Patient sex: M
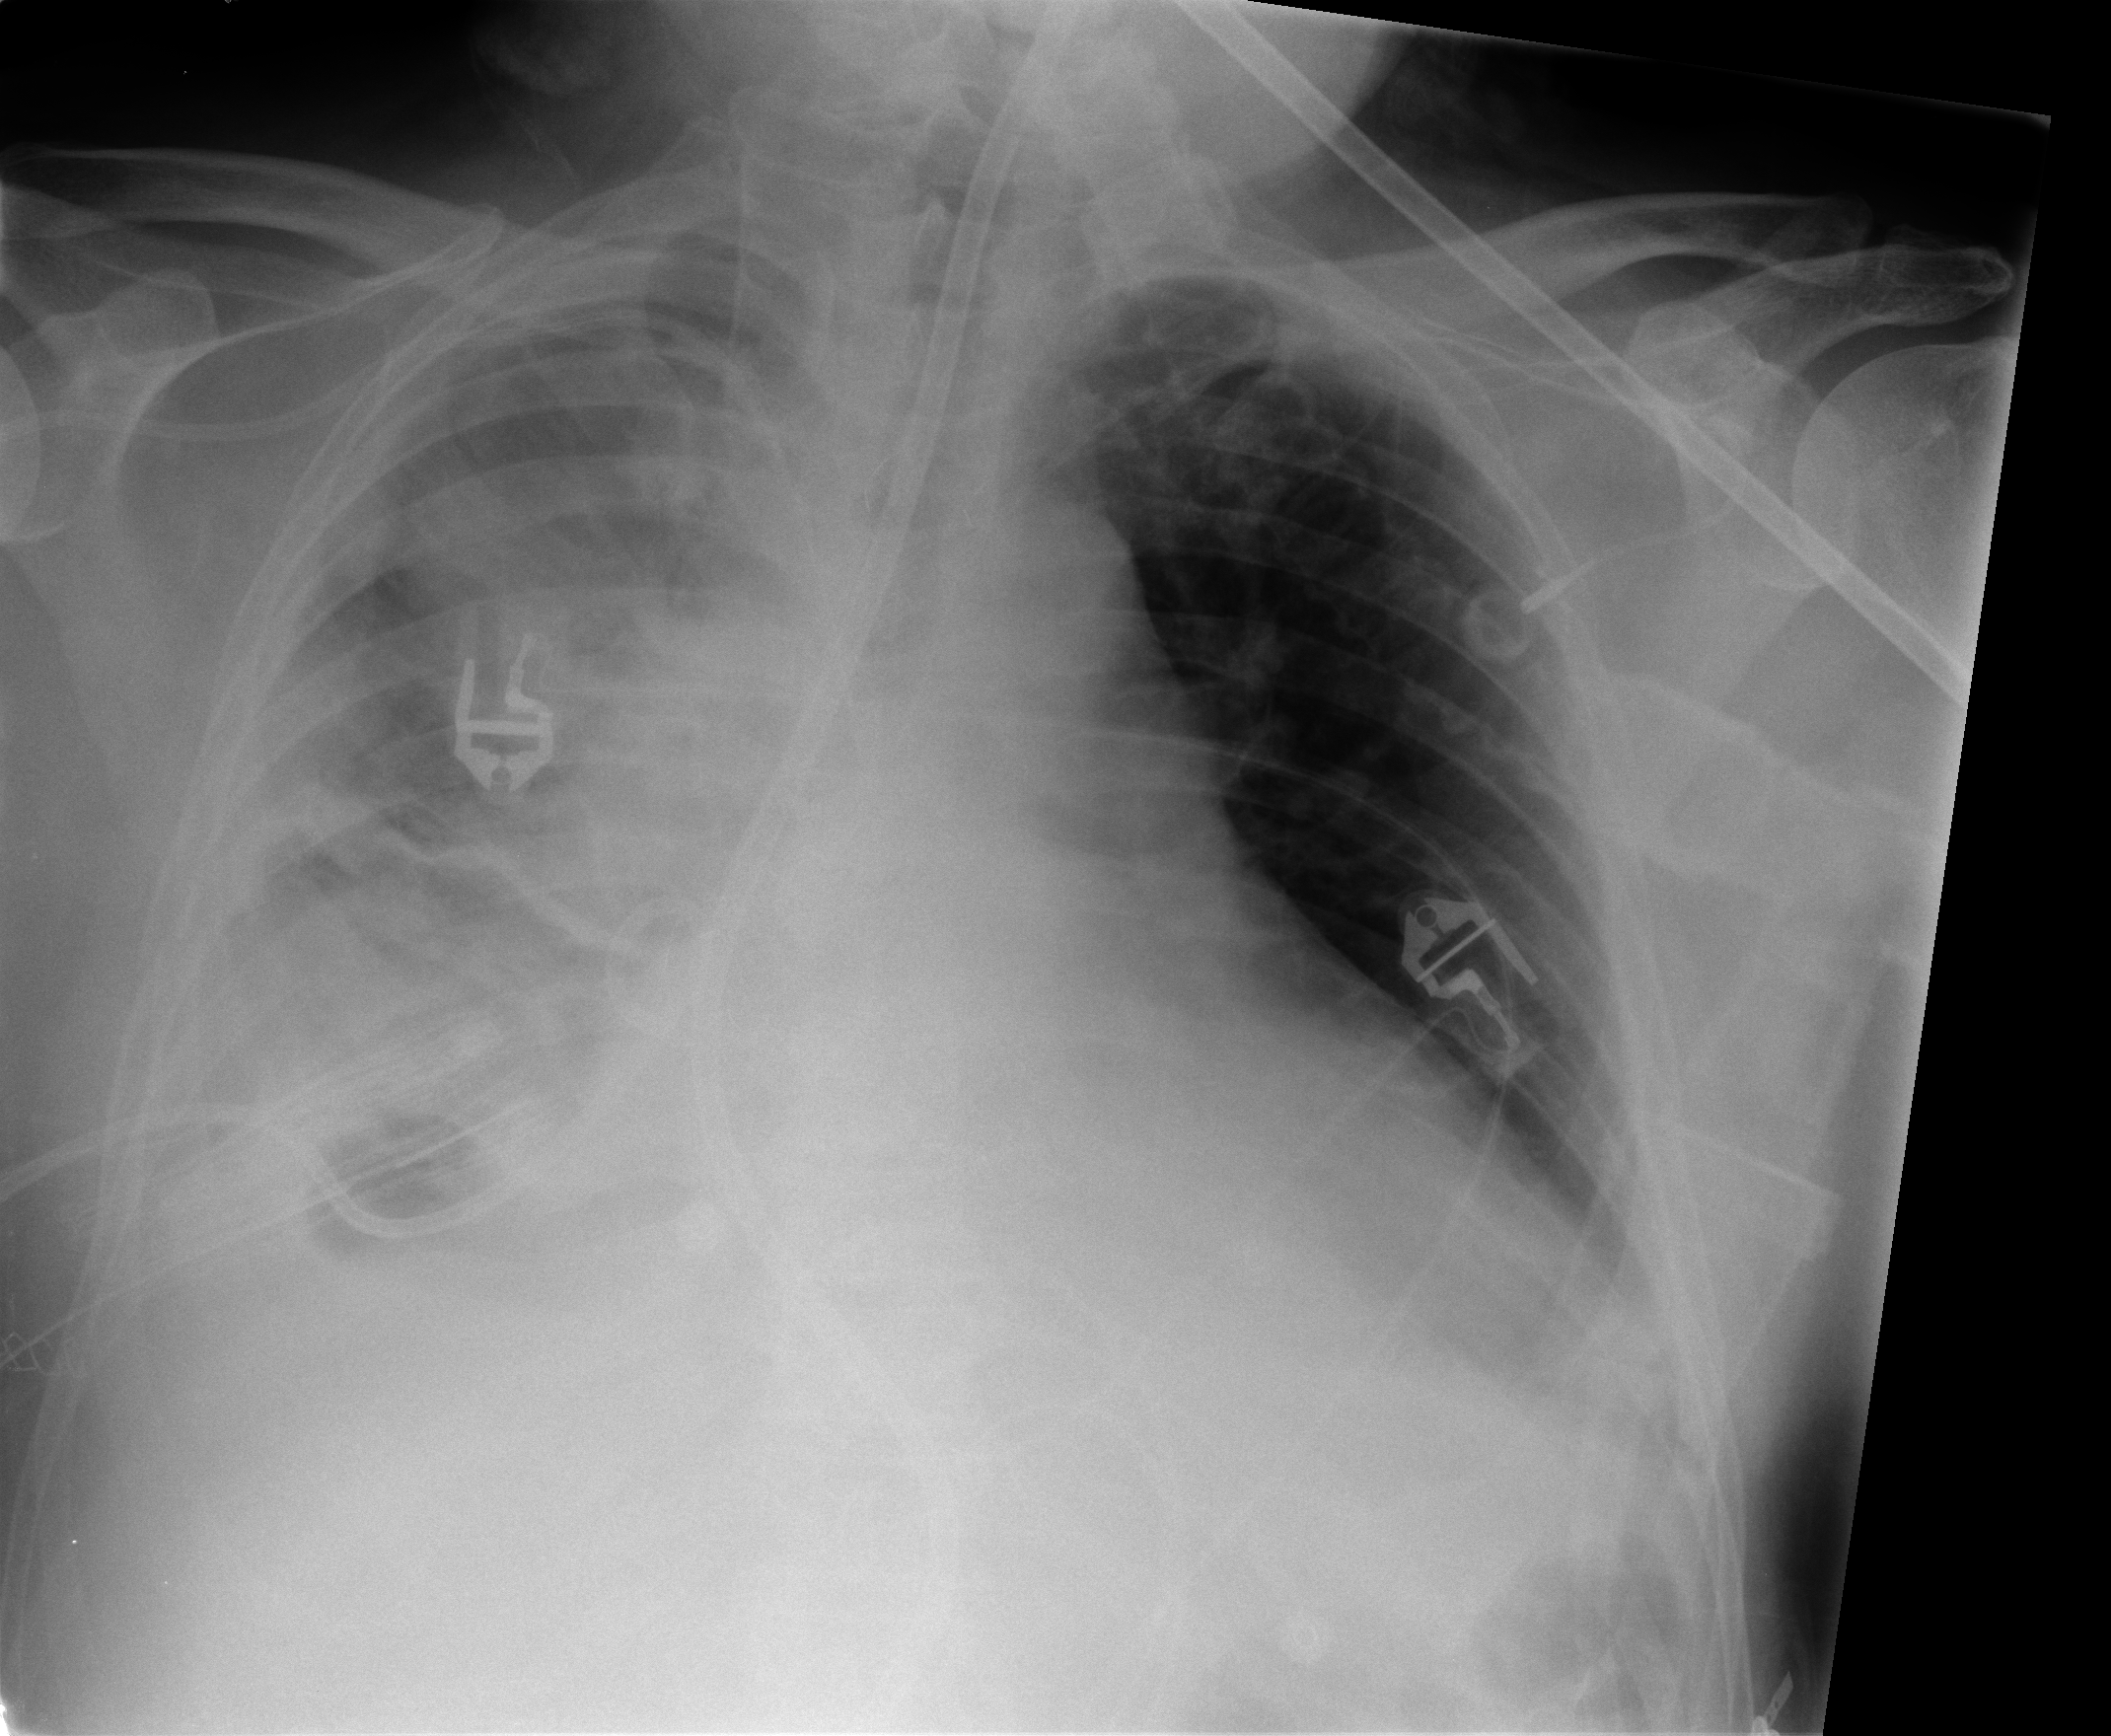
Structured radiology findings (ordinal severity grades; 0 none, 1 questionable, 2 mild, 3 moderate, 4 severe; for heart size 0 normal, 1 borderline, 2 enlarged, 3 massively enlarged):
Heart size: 2
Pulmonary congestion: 1
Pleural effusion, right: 3
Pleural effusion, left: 1
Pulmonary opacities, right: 3
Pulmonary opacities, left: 0
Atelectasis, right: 3
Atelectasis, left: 1